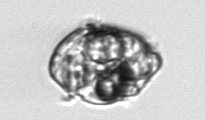
Label: Proterythropsis